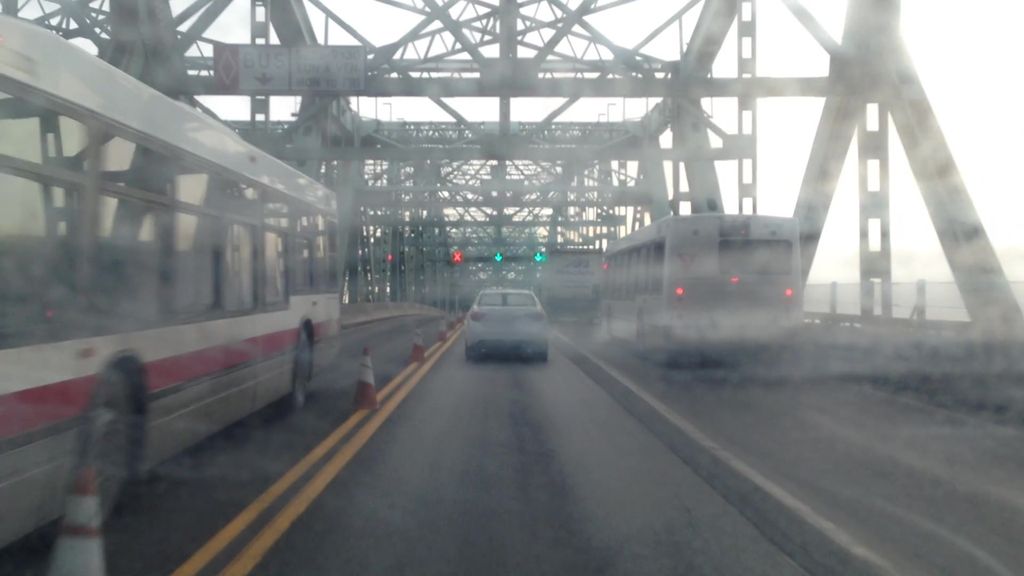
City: montreal